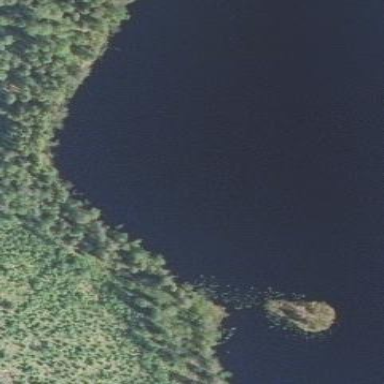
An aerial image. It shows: Serene lake.